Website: ulta-beauty
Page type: account-selection
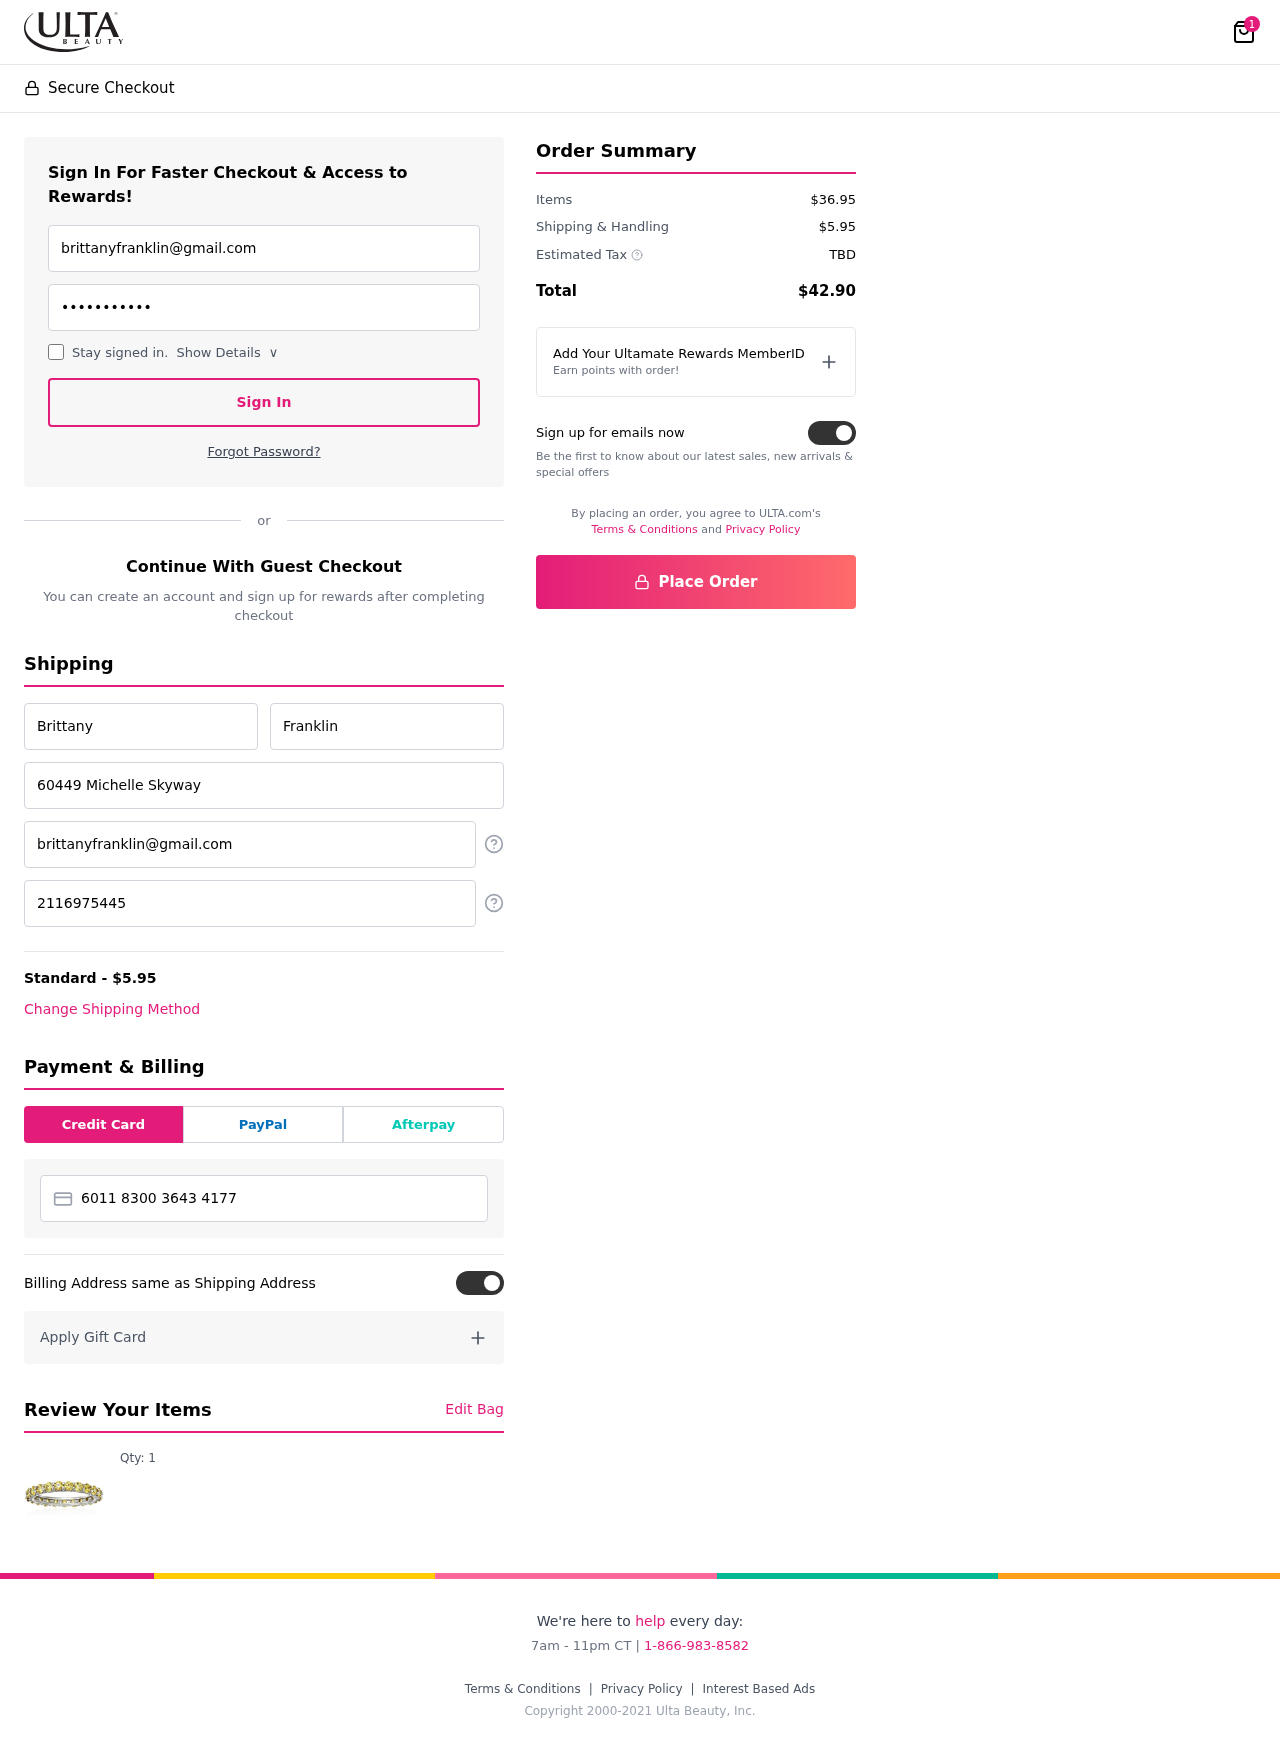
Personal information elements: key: PII_CARD_NUMBER
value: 6011 8300 3643 4177
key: PII_EMAIL
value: brittanyfranklin@gmail.com
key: PII_EMAIL2
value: brittanyfranklin@gmail.com
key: PII_FIRSTNAME
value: Brittany
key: PII_LASTNAME
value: Franklin
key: PII_PHONE
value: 2116975445
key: PII_STREET
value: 60449 Michelle Skyway
Product elements: key: PRODUCT1_QUANTITY
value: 1
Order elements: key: ORDER_NUM_ITEMS
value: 1
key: ORDER_SHIPPING_COST
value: $5.95
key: ORDER_SUBTOTAL
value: $36.95
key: ORDER_TAX
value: TBD
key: ORDER_TOTAL
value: $42.90